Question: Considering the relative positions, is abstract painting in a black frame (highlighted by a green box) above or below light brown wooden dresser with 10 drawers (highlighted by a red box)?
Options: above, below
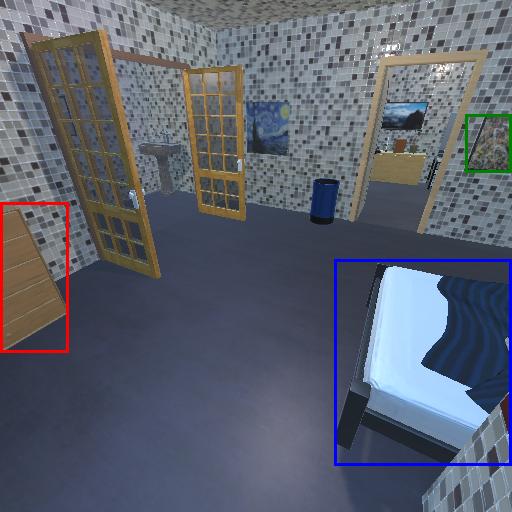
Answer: above